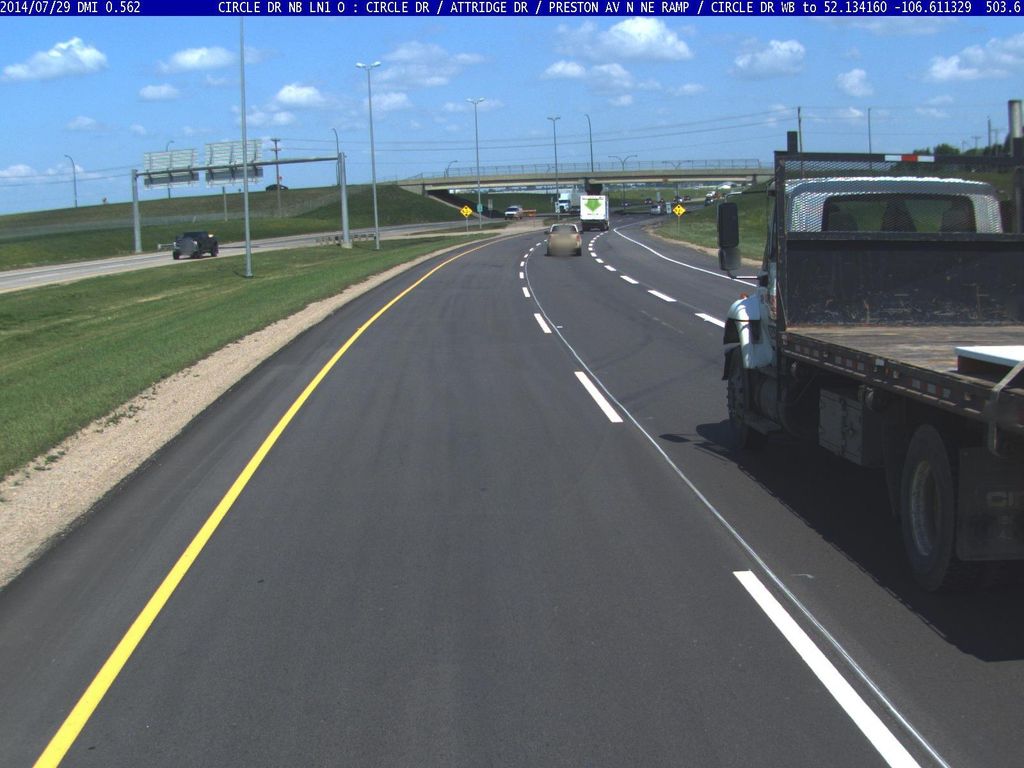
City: saskatoon